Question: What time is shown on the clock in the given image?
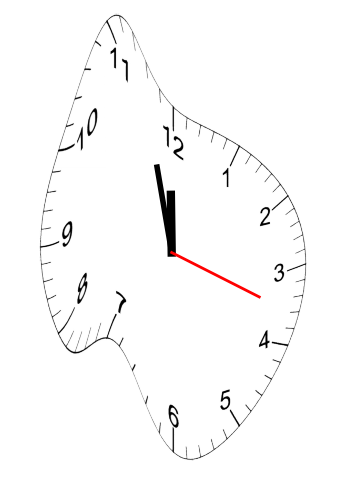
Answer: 11:57:18